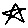
Label: star